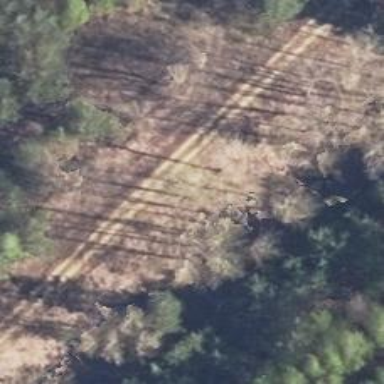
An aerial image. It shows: Well-maintained track road with grade 1 tracktype.